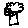
Label: tree